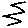
Label: zigzag